Question: I have a old project in visual basic 98 And this project use this OCX
ActSkin4.ocx
But when I tried to execute in windows 8 64 bits Visual can't execute that
I tried to register that using command line but no luck I have this error:

What can I do?
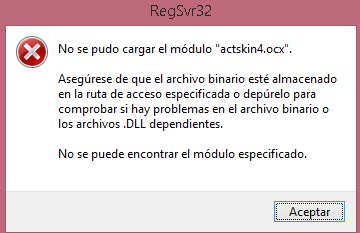
Answer: This is an ancient 32-bit control. You have to use c:\windows\syswow64
egsvr32.exe, the 32-bit version, and run it from an elevated command prompt. Maybe that works, not using the vendor's installer is in general a fail-whale due to missing dependent DLLs and a missing license key by @hans-passant